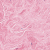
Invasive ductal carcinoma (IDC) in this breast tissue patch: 0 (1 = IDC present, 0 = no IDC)